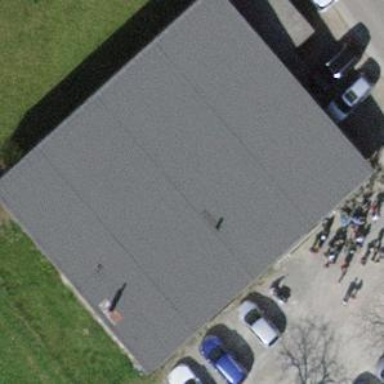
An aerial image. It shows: Building used for shooting sports.